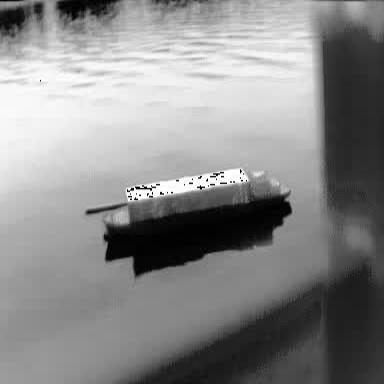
There is a fishing_boat in the infrared image.